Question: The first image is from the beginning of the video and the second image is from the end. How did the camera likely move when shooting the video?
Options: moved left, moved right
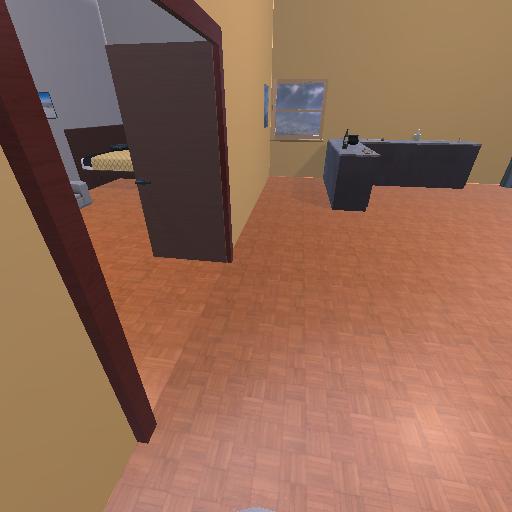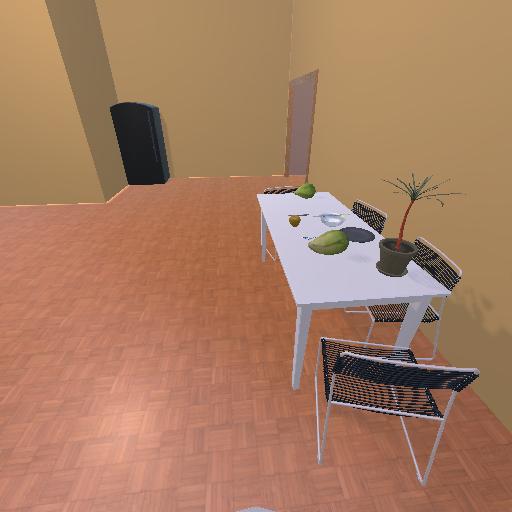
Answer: moved left